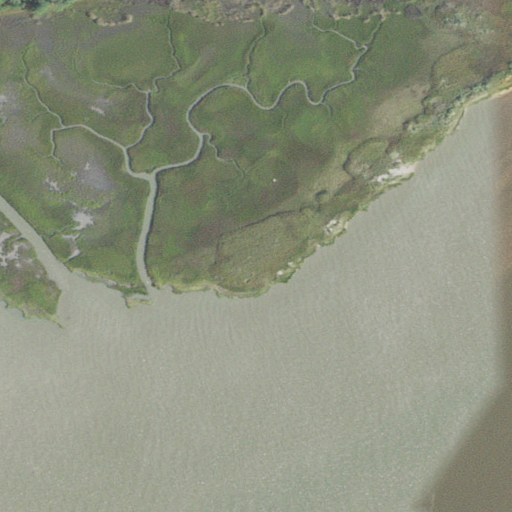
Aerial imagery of cape in Virginia named Cedar Point containing herbaceous wetlands, open water, woody wetlands, open development, and low intensity development